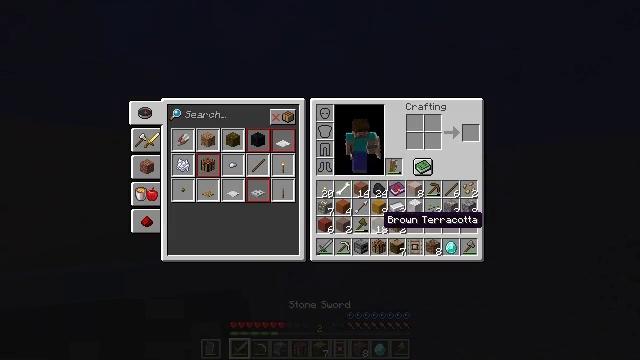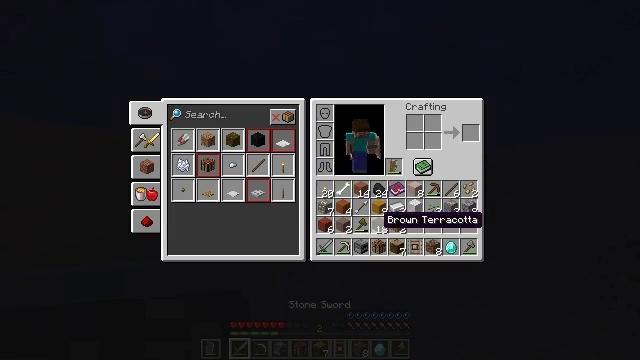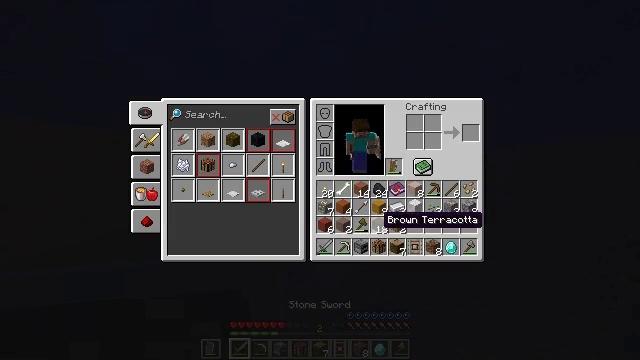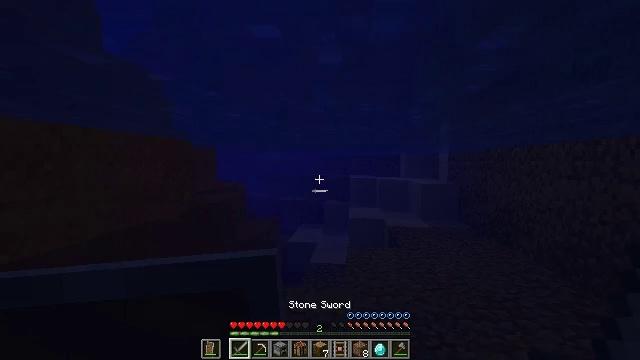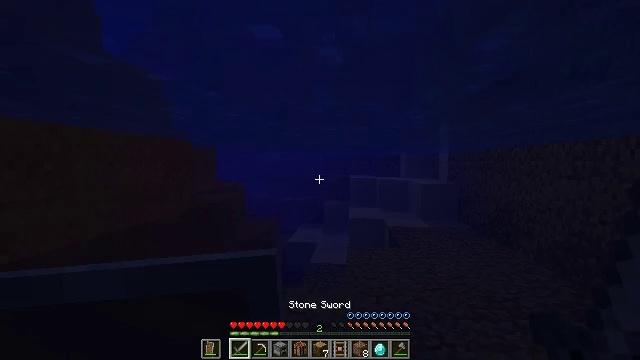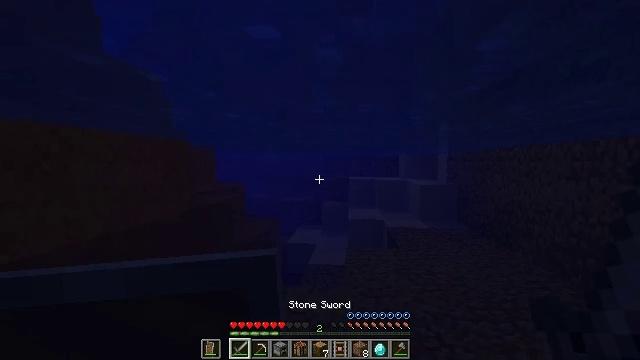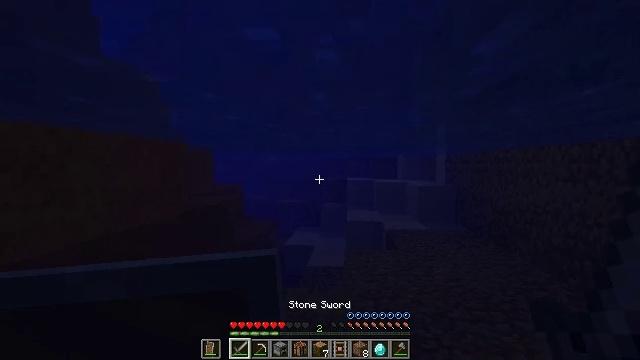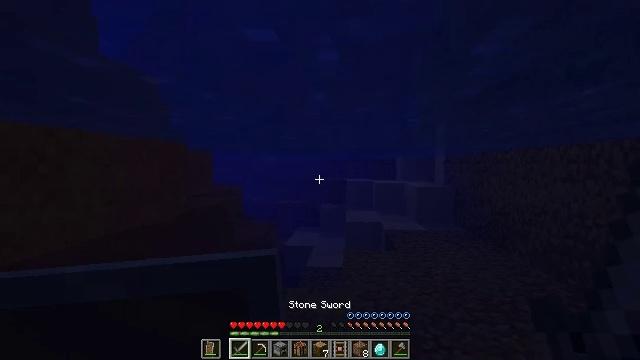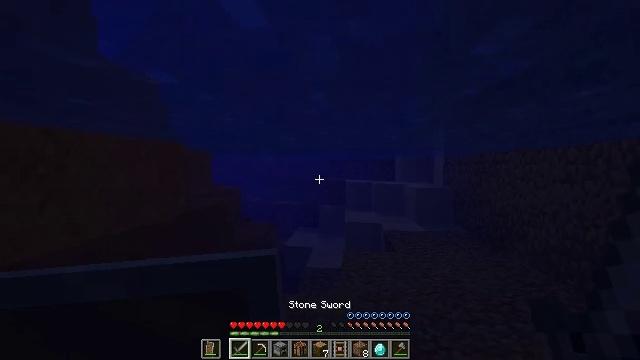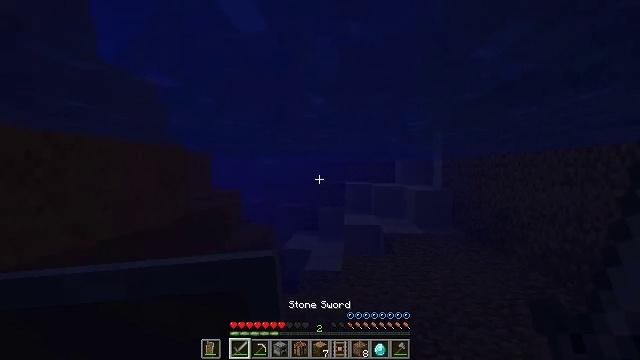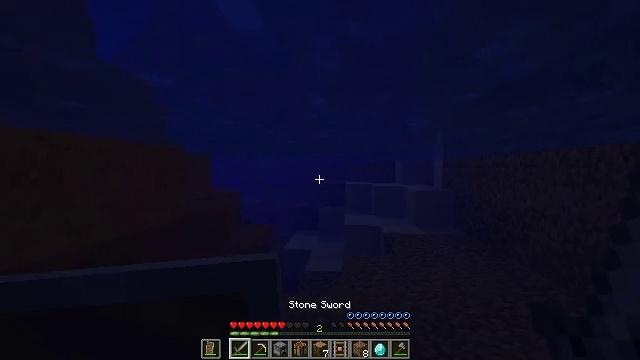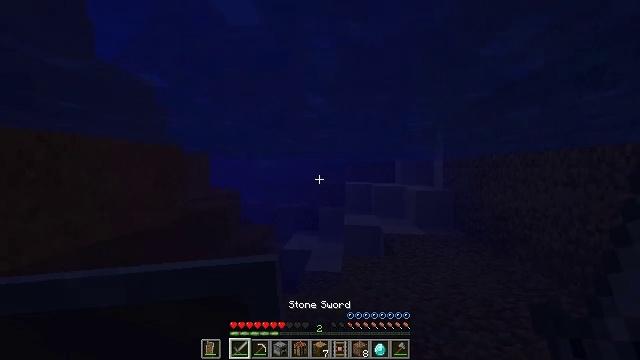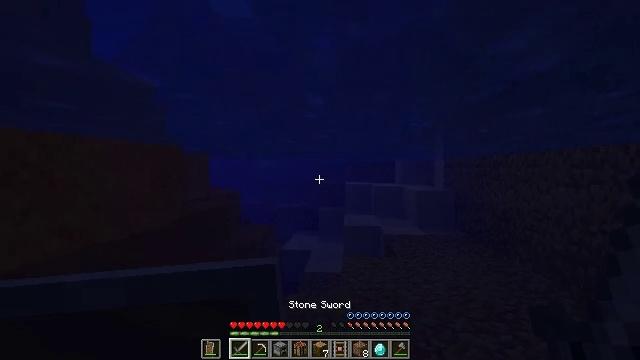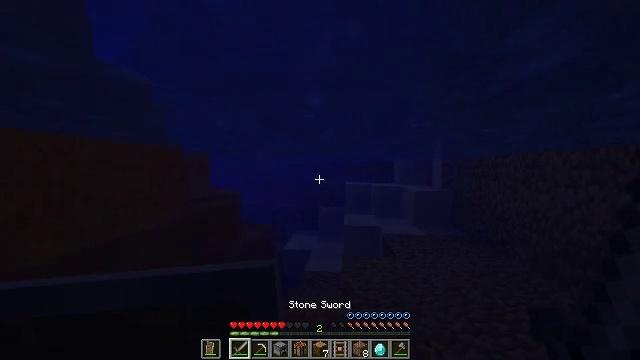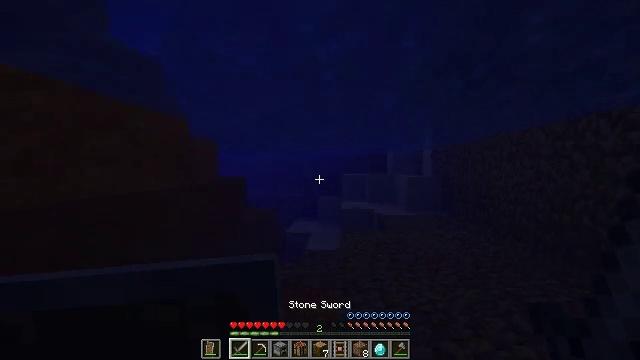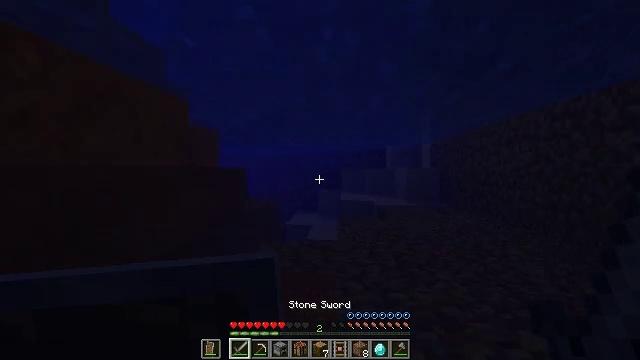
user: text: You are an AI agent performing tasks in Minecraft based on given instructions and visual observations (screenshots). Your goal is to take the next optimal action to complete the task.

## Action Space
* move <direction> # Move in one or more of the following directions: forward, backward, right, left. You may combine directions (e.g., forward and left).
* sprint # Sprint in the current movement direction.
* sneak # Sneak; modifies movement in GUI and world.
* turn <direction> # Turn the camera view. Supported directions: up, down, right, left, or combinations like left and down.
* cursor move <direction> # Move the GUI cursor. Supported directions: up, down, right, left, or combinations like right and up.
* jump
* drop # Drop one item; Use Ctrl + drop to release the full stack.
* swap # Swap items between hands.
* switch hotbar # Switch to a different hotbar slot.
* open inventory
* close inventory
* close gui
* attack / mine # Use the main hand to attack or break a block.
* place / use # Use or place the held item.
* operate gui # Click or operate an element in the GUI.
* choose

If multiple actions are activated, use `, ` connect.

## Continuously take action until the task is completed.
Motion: motion action
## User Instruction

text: Break the sugar cane.
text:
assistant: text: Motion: no_op
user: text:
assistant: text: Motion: no_op
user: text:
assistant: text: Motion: no_op
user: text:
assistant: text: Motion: no_op
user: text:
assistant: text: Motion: no_op
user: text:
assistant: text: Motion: no_op
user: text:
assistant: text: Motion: no_op
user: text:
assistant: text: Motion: no_op
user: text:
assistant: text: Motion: move forward
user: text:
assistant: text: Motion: move forward
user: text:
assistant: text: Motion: move forward
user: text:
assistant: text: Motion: move forward, sprint
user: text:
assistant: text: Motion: move forward, sprint
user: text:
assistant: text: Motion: move forward, sprint, jump
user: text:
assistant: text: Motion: move forward, sprint, jump
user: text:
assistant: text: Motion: move forward, sprint, jump
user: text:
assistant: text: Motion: move forward, sprint, jump
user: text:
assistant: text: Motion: move forward, sprint, jump
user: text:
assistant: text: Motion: move forward, sprint, jump
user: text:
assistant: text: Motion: move forward, sprint, jump
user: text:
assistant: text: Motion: move forward, sprint, jump
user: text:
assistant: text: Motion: move forward, sprint, jump
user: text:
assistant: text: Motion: move forward, sprint, jump
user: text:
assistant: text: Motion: move forward, sprint, jump
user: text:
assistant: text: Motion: move forward, sprint, jump
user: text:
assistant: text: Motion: move forward, sprint, jump
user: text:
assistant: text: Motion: move forward, sprint, turn left and up, jump
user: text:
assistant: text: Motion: move forward, sprint, jump
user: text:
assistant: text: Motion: move forward, sprint, jump
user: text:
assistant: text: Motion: move forward, sprint, jump